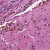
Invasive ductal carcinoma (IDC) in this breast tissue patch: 1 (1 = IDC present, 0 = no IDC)